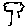
Label: tree